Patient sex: M
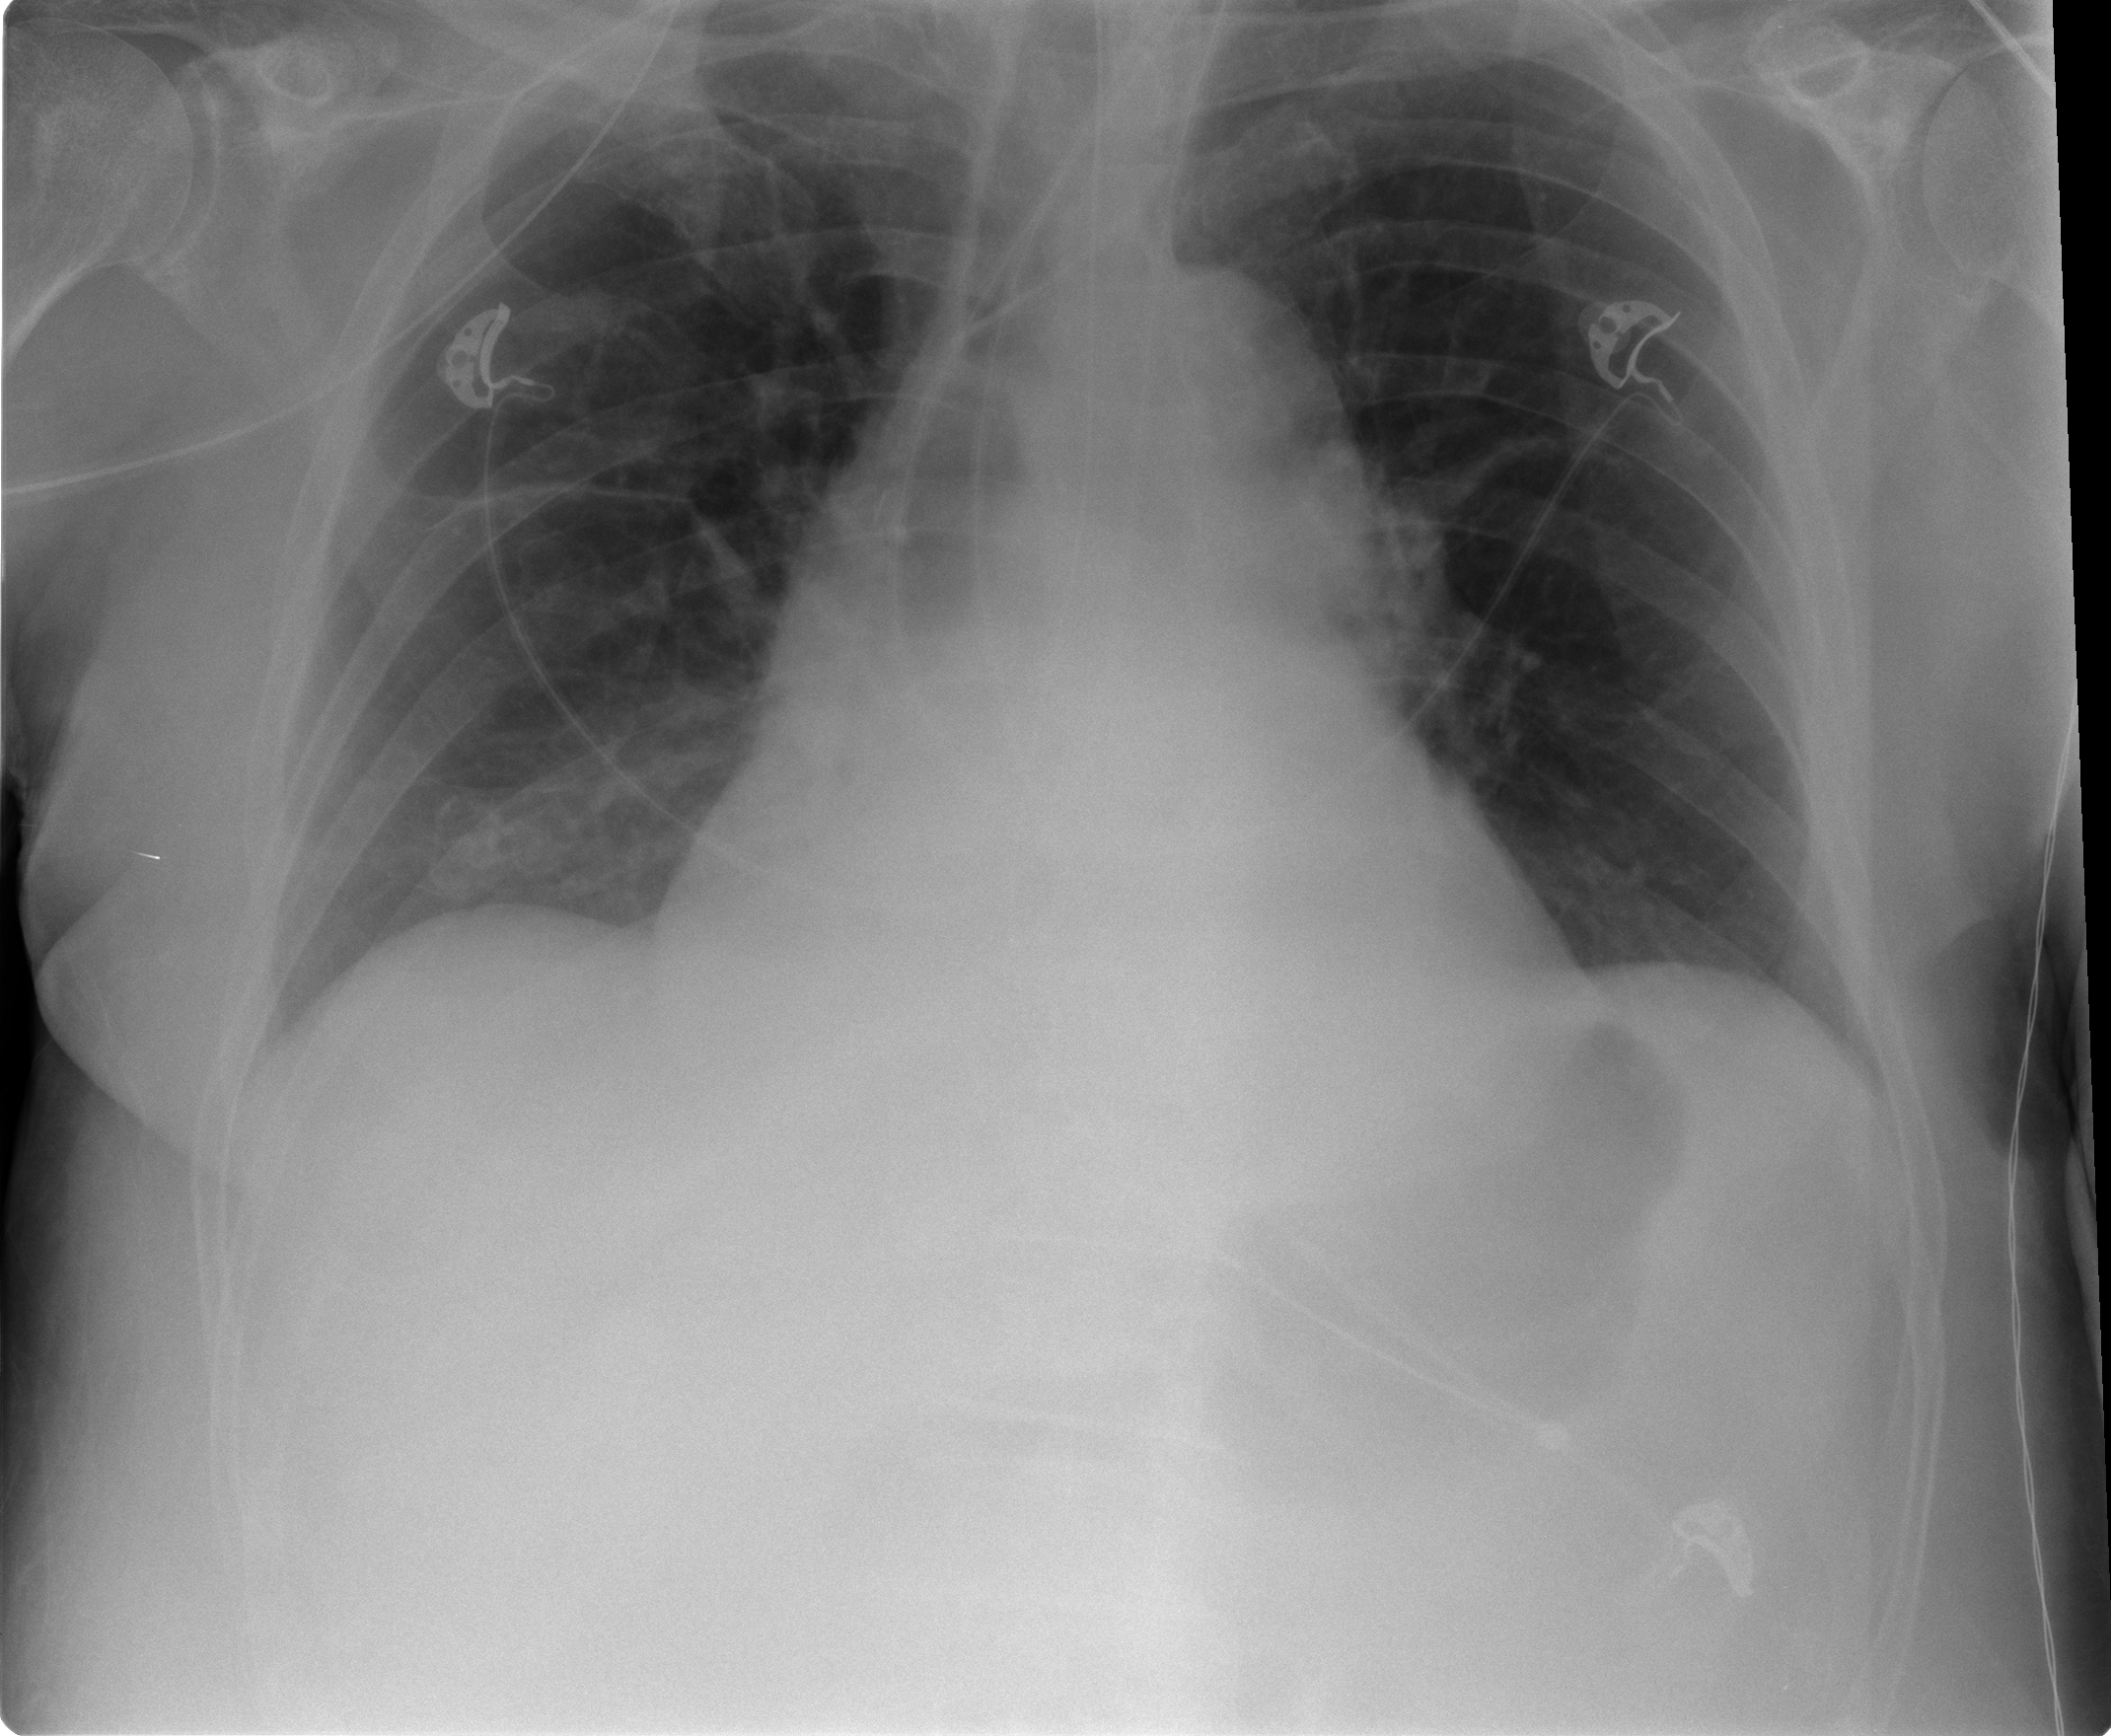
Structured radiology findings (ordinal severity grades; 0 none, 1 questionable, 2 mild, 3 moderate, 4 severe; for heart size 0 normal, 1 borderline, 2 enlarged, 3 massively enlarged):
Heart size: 2
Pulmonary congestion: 2
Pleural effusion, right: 1
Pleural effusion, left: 3
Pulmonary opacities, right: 0
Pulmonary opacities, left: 0
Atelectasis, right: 2
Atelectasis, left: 2